Interaction volume radius: 5 \u00c5
Interaction volume height: 35 \u00c5
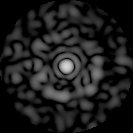
Disorder parameter: 0.8684